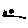
Label: moon